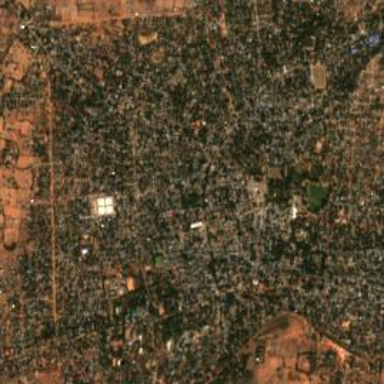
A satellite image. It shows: Town.